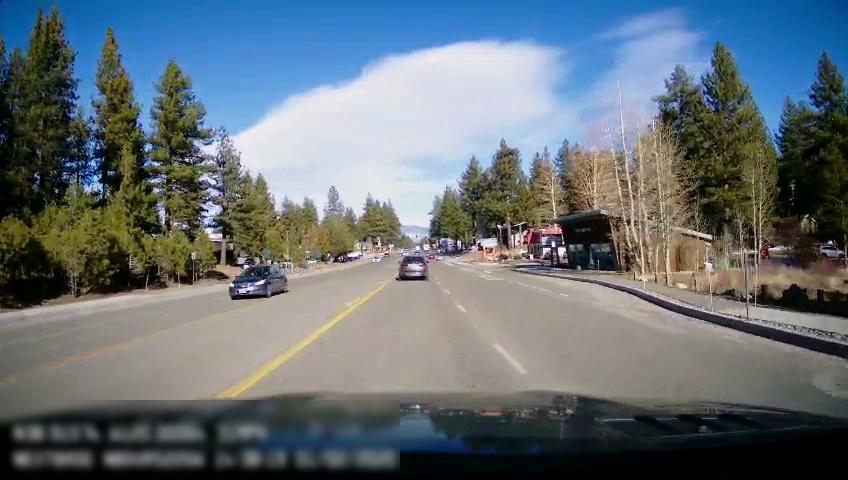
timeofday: Day
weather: Sunny
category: Drivable Space
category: Vehicles | SUV
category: Vehicles | Car
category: Vehicles | Car
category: Vehicles | Car
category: Vehicles | Car
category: Lanes | Opposite Lane
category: Lanes | Opposite Lane
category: Lanes | Current Lane
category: Lanes | Current Lane